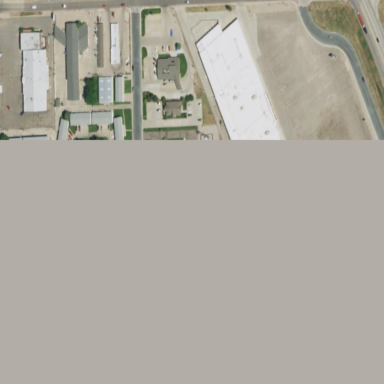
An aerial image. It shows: Retail area.